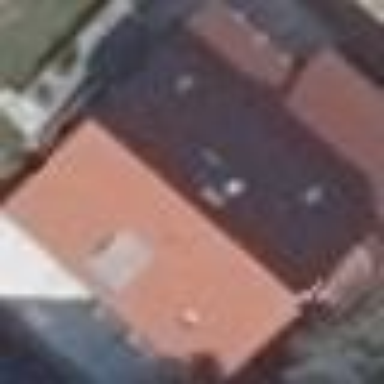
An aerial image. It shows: Detached building with gabled roof.